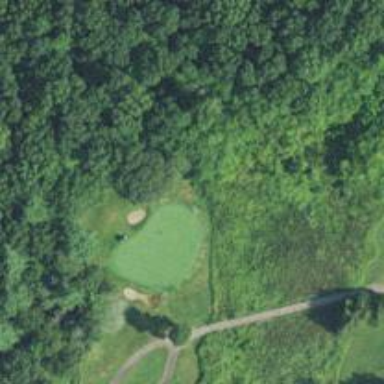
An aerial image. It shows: View of golf hole.